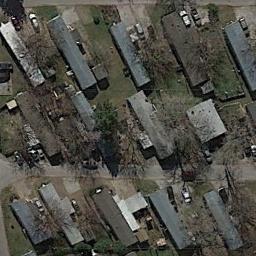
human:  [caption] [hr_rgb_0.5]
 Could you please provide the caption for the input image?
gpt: There are many buildings in the mobile home park .

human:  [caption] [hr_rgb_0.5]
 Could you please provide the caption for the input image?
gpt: There are several trees around the mobile home community .

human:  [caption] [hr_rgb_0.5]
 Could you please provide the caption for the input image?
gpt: The mobile home park has some neatly arranged mobile homes and bare trees .

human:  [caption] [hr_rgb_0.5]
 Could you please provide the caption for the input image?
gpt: The mobile home park is on the bare land next to the road .

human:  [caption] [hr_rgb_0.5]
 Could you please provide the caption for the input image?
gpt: There are some buildings and withered trees in the mobile home park .